Field crop: maize
Growth stage: 1
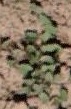
Species: convolvulus